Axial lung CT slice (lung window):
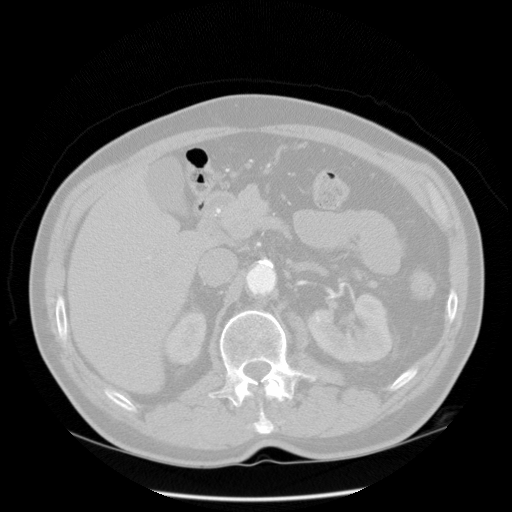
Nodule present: no